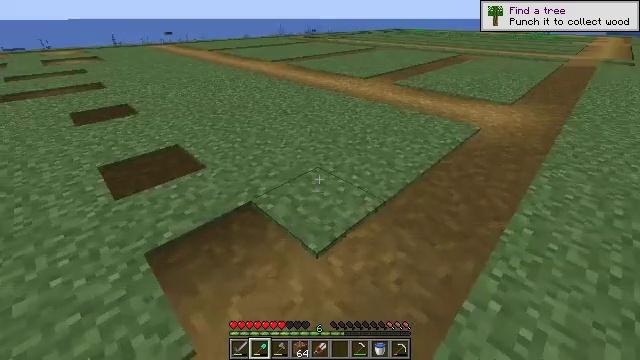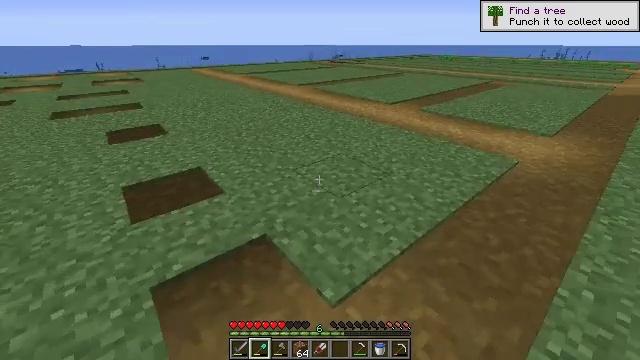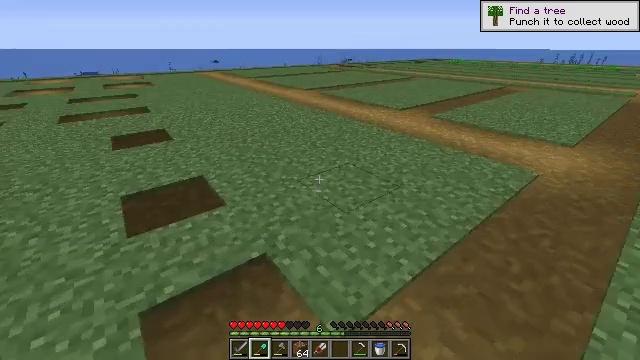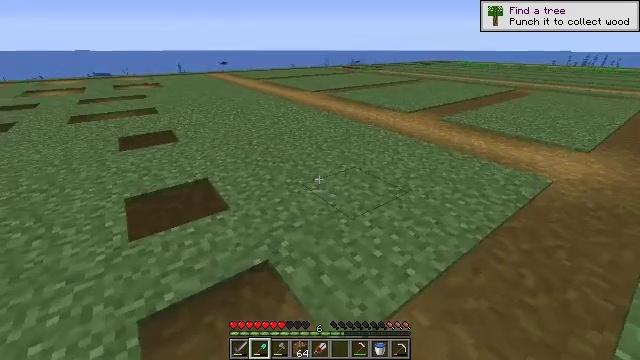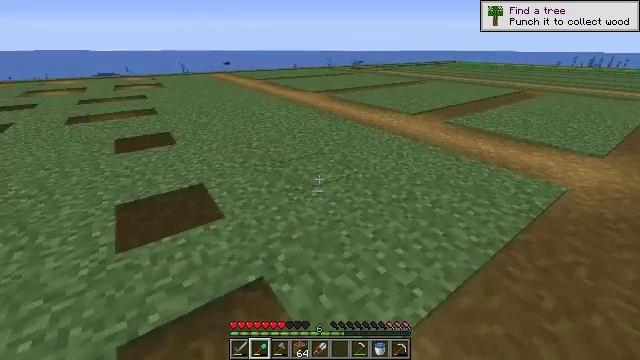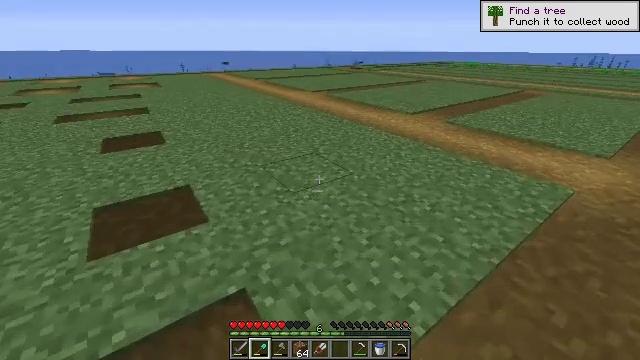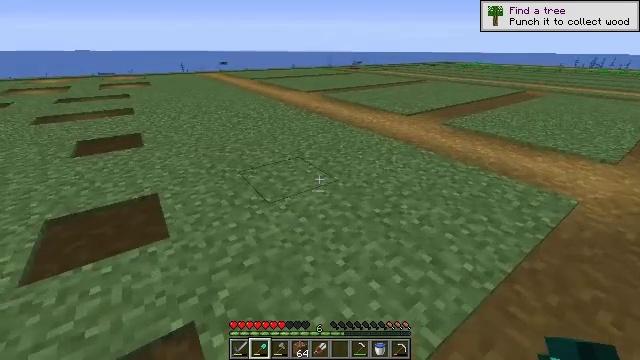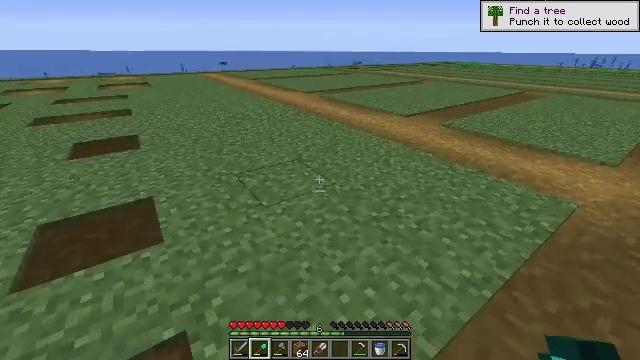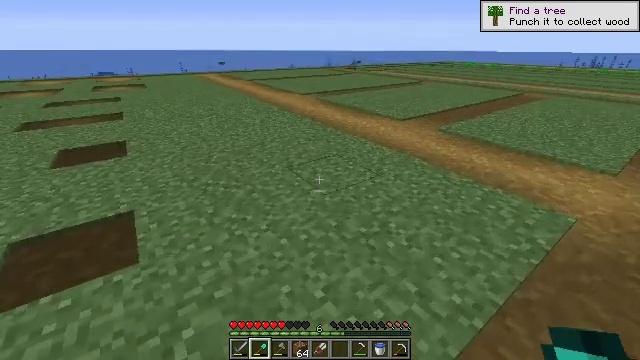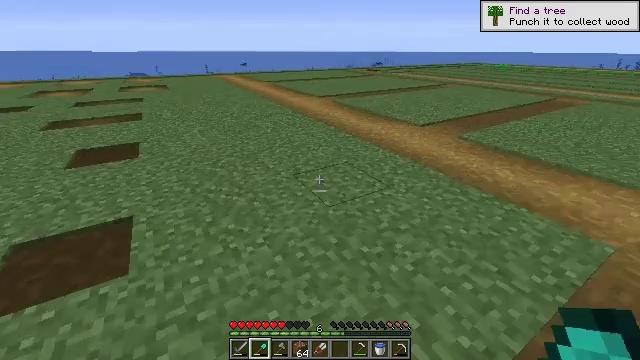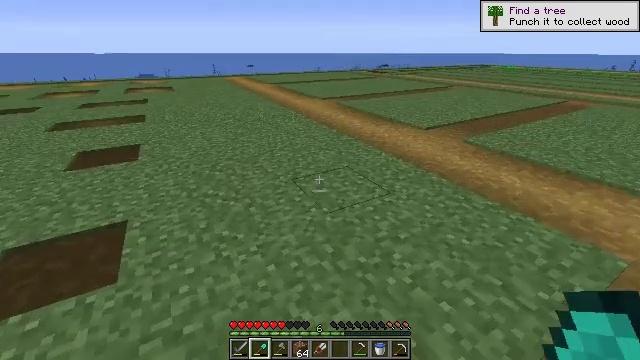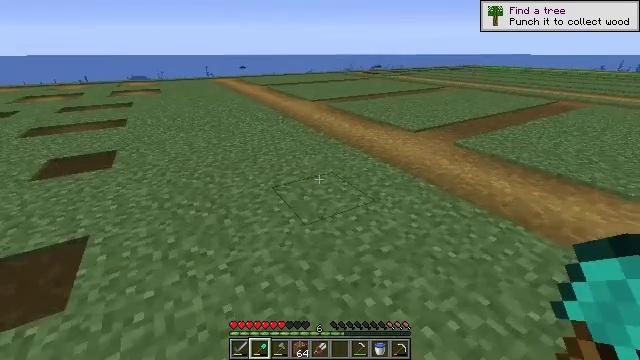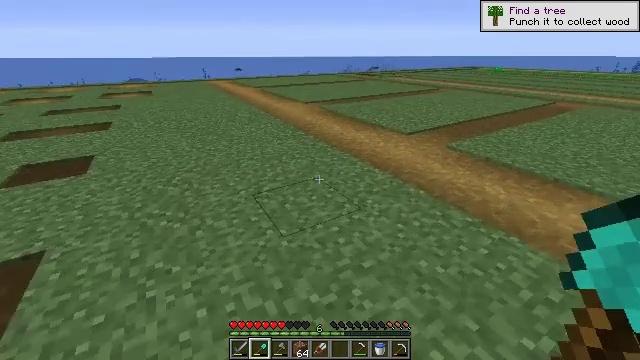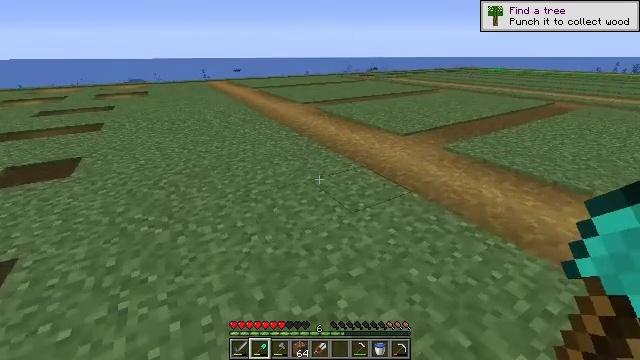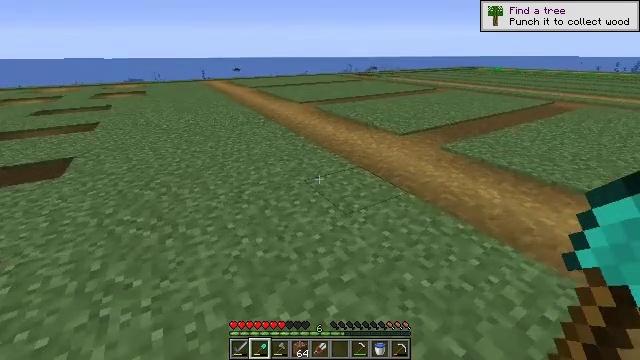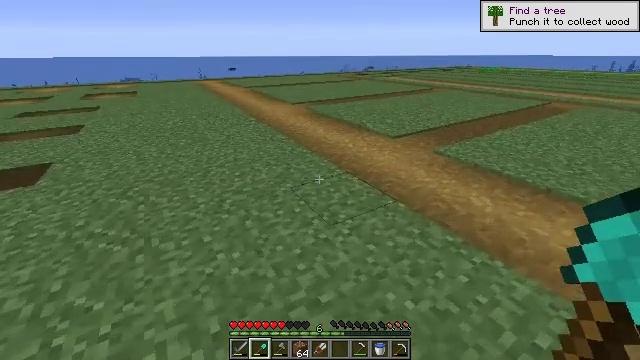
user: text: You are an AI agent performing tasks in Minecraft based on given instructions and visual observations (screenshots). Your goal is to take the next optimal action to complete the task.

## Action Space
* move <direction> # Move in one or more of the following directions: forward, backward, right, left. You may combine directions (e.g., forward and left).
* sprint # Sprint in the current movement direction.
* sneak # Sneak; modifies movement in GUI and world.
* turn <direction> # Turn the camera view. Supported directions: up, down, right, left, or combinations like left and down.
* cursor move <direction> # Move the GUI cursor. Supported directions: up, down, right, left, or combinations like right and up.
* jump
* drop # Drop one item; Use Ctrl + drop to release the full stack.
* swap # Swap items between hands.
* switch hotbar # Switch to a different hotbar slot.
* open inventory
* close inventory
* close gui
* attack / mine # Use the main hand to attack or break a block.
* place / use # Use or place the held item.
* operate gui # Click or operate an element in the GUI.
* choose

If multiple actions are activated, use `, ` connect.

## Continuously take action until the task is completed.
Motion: motion action
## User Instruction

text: Break the dark oak log in the forest.
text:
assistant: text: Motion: move forward, turn left and up
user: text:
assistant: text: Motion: move forward, turn left
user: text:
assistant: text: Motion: move forward, turn left
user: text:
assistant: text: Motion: move forward and move right
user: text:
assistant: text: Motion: move forward and move right
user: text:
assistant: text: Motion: move forward and move right
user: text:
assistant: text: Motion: move forward and move right
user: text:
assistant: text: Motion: move forward and move right
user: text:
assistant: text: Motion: move forward and move right, turn left
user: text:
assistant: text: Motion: move forward and move right, turn left
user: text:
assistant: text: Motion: move forward and move right, turn right
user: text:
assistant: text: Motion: move forward and move right
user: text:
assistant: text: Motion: move forward and move right
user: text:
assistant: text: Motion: move forward and move right
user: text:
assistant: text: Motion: move forward and move right
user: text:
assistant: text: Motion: move forward and move right, turn right
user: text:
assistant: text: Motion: move forward and move right, turn right
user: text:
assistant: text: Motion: move forward and move right, turn right
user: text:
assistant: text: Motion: move forward and move right
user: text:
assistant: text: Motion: move forward and move right
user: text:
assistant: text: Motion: move forward and move right
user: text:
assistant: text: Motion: move forward and move right
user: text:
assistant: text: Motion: move forward and move right, turn right and up
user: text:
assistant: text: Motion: move forward and move right, turn right
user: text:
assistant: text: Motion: move forward, turn right
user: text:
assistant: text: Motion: move forward, turn up
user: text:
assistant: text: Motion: move forward, turn up
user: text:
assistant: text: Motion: move forward
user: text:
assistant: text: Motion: move forward
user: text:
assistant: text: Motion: move forward